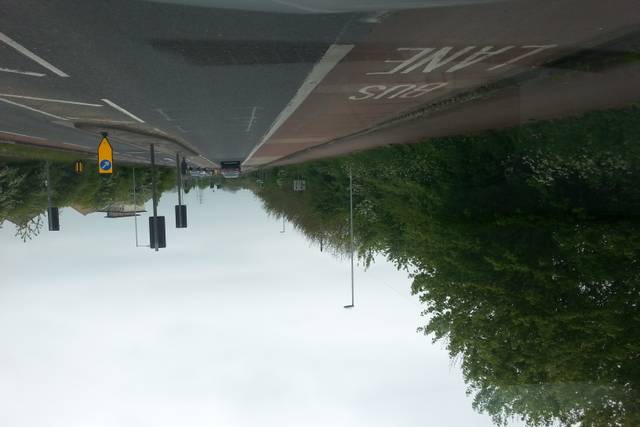
Region: United Kingdom
Coordinates: 52.232, 0.116